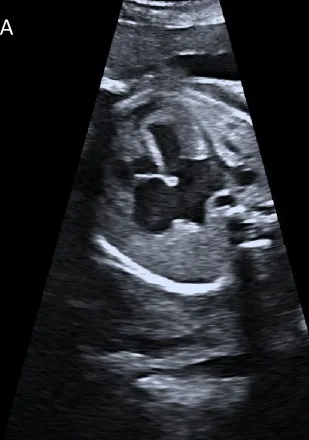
Pulmonary arteriovenous malformations in fetal echocardiogram. . Fetal echocardiogram significantly increased cardiothoracic circumference ratio and biventricular hypertrophy.
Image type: radiology (ultrasound)